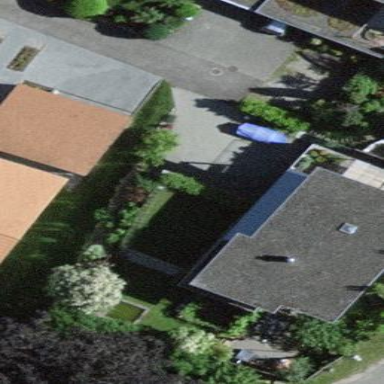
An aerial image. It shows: Residential building with flat roof.